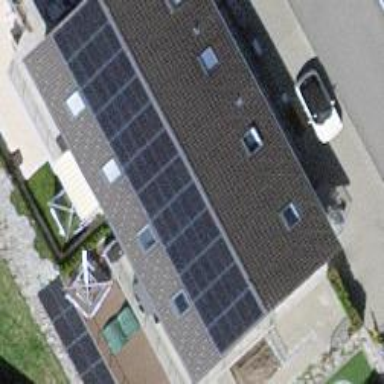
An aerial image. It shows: Solar power generator using photovoltaic panels.